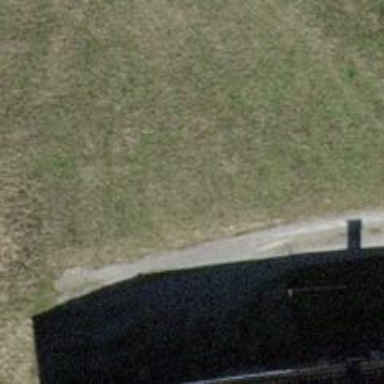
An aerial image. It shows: Retaining wall.